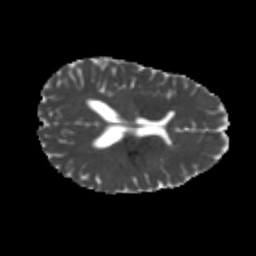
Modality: MD
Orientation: axial
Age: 21
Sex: female
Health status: healthy
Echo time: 0.074 s